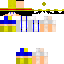
A male human skin with medium skin, wearing brown long hair dressed in a blue hoodie and blue pants, featuring a closed mouth.